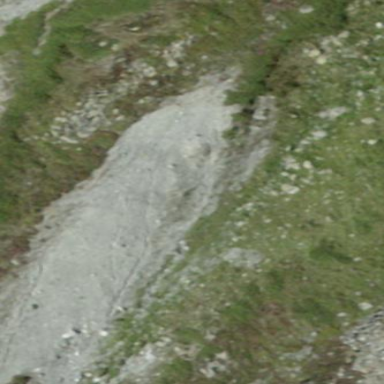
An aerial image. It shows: Scree landscape.